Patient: sex F, age 40
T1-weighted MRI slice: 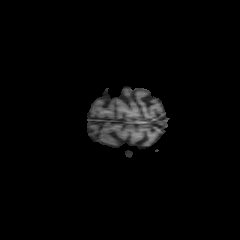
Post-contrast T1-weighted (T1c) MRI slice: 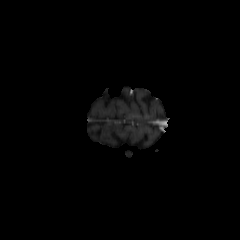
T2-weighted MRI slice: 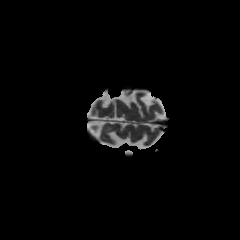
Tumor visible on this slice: yes
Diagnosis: Astrocytoma, IDH-mutant
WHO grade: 2